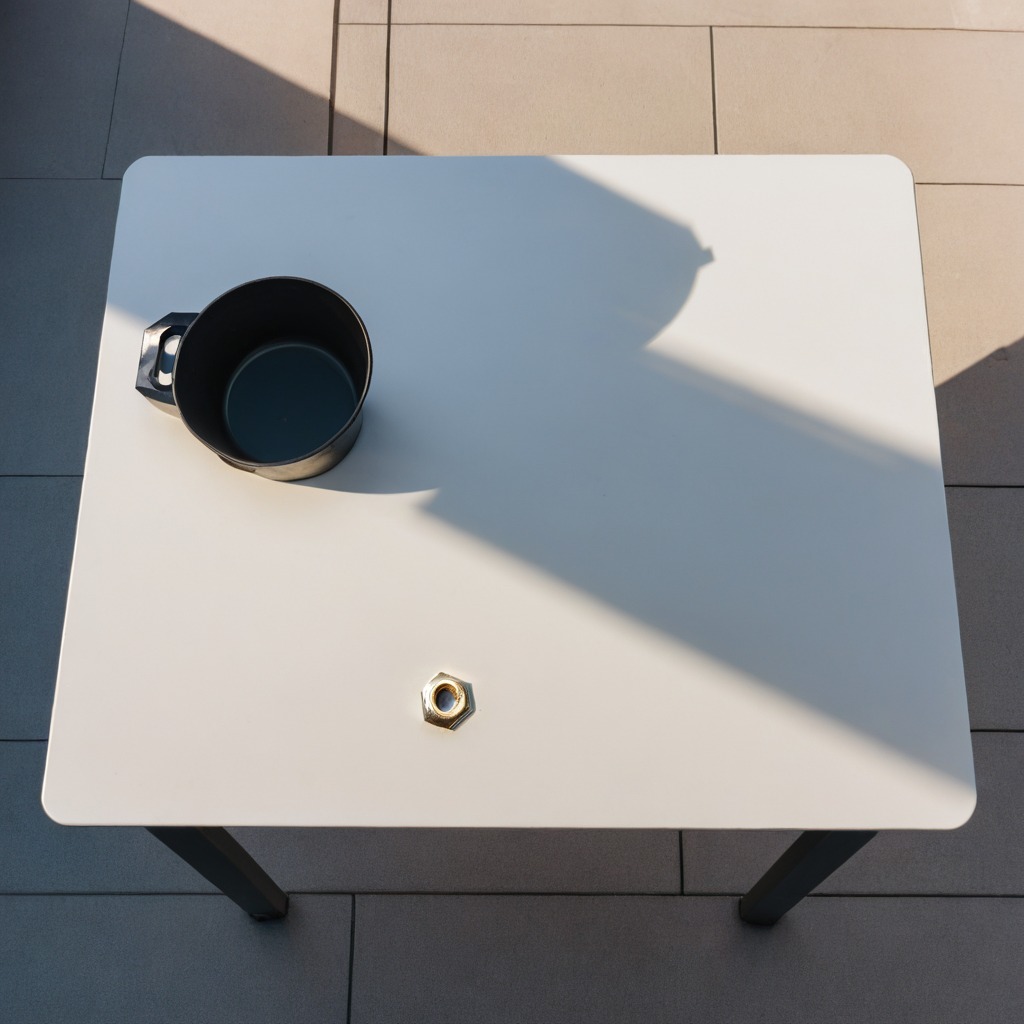
A metal nut is lying on the table.